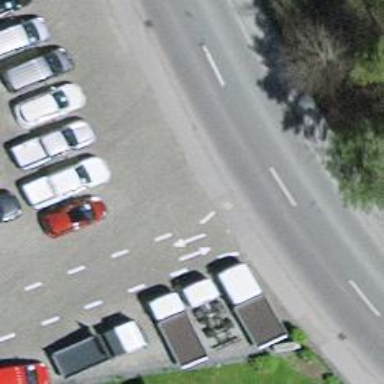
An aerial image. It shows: Unmarked road crossing.